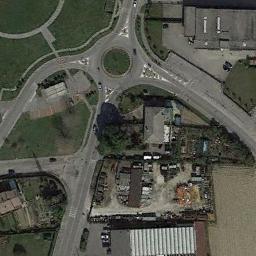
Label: roundabout